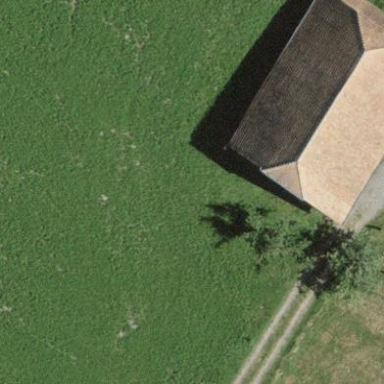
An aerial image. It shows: Rural barn.